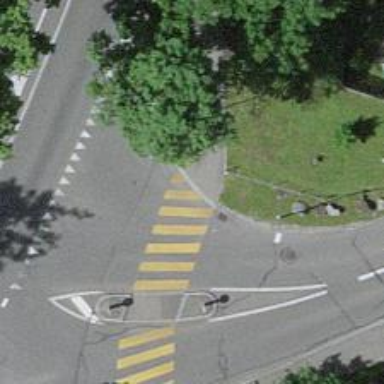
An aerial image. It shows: Kerb barrier.